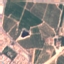
Label: PermanentCrop